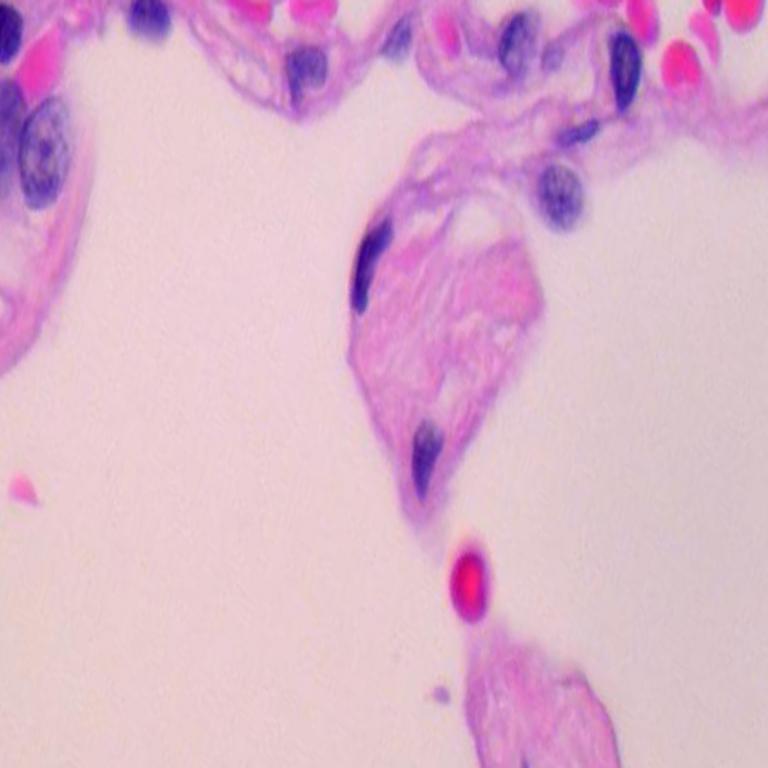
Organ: lung
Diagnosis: benign